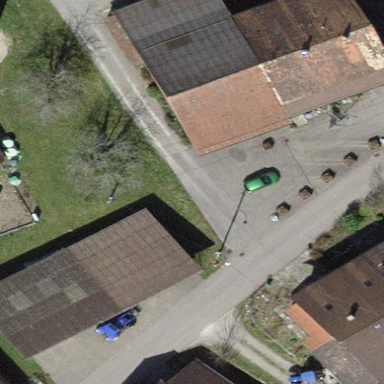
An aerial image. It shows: Detached building with gabled roof.